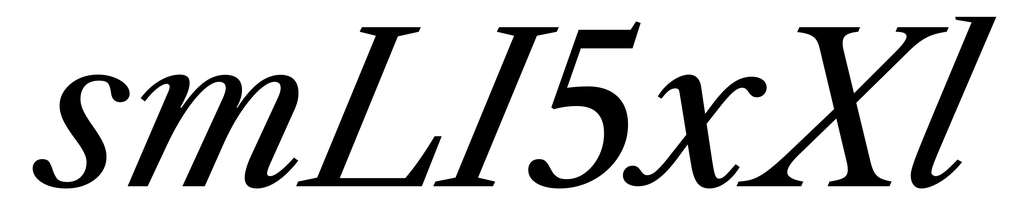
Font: LibreCaslonText-Italic_Italic